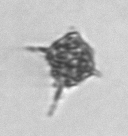
Label: Dictyocha